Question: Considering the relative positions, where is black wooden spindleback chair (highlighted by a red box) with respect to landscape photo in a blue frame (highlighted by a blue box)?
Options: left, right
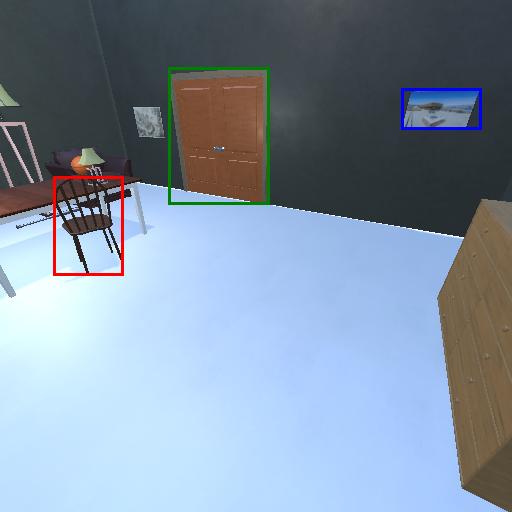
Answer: left